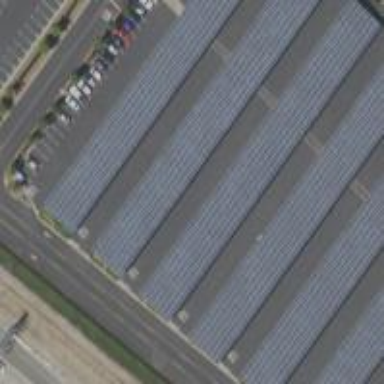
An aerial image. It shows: Building with solar photovoltaic panel as its power generator.